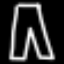
Label: pants